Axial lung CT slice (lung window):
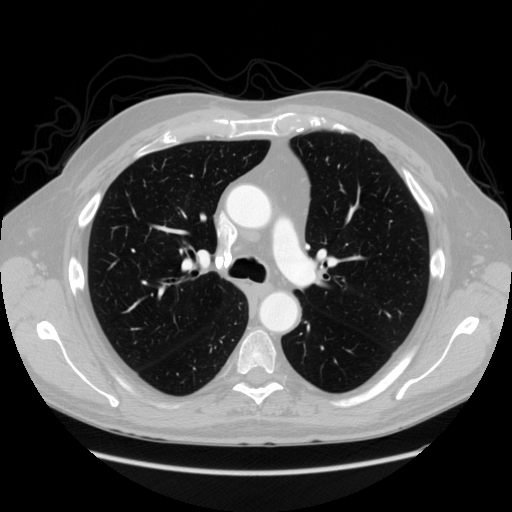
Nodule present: no